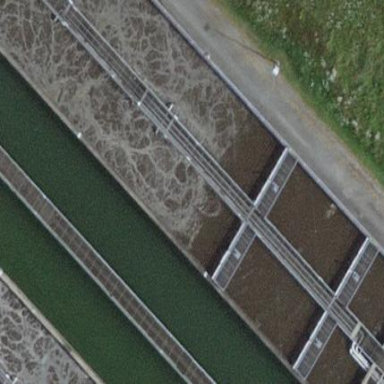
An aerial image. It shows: Image of wastewater.